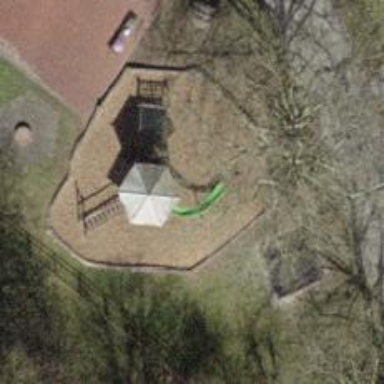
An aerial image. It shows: Playground area for leisure activities on the land.